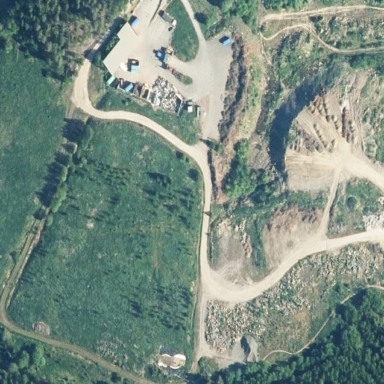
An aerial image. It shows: Waste transfer station.